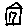
Label: house